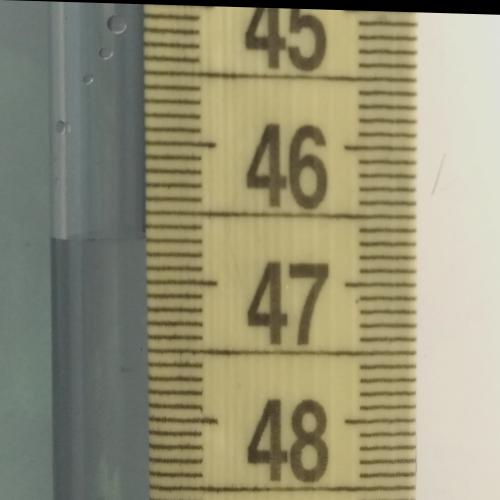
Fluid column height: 46.7 cm